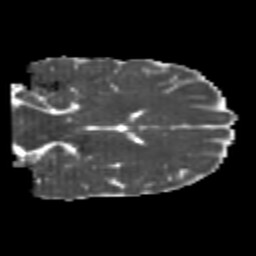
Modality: MD
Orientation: coronal
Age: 24
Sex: male
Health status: healthy
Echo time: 0.074 s